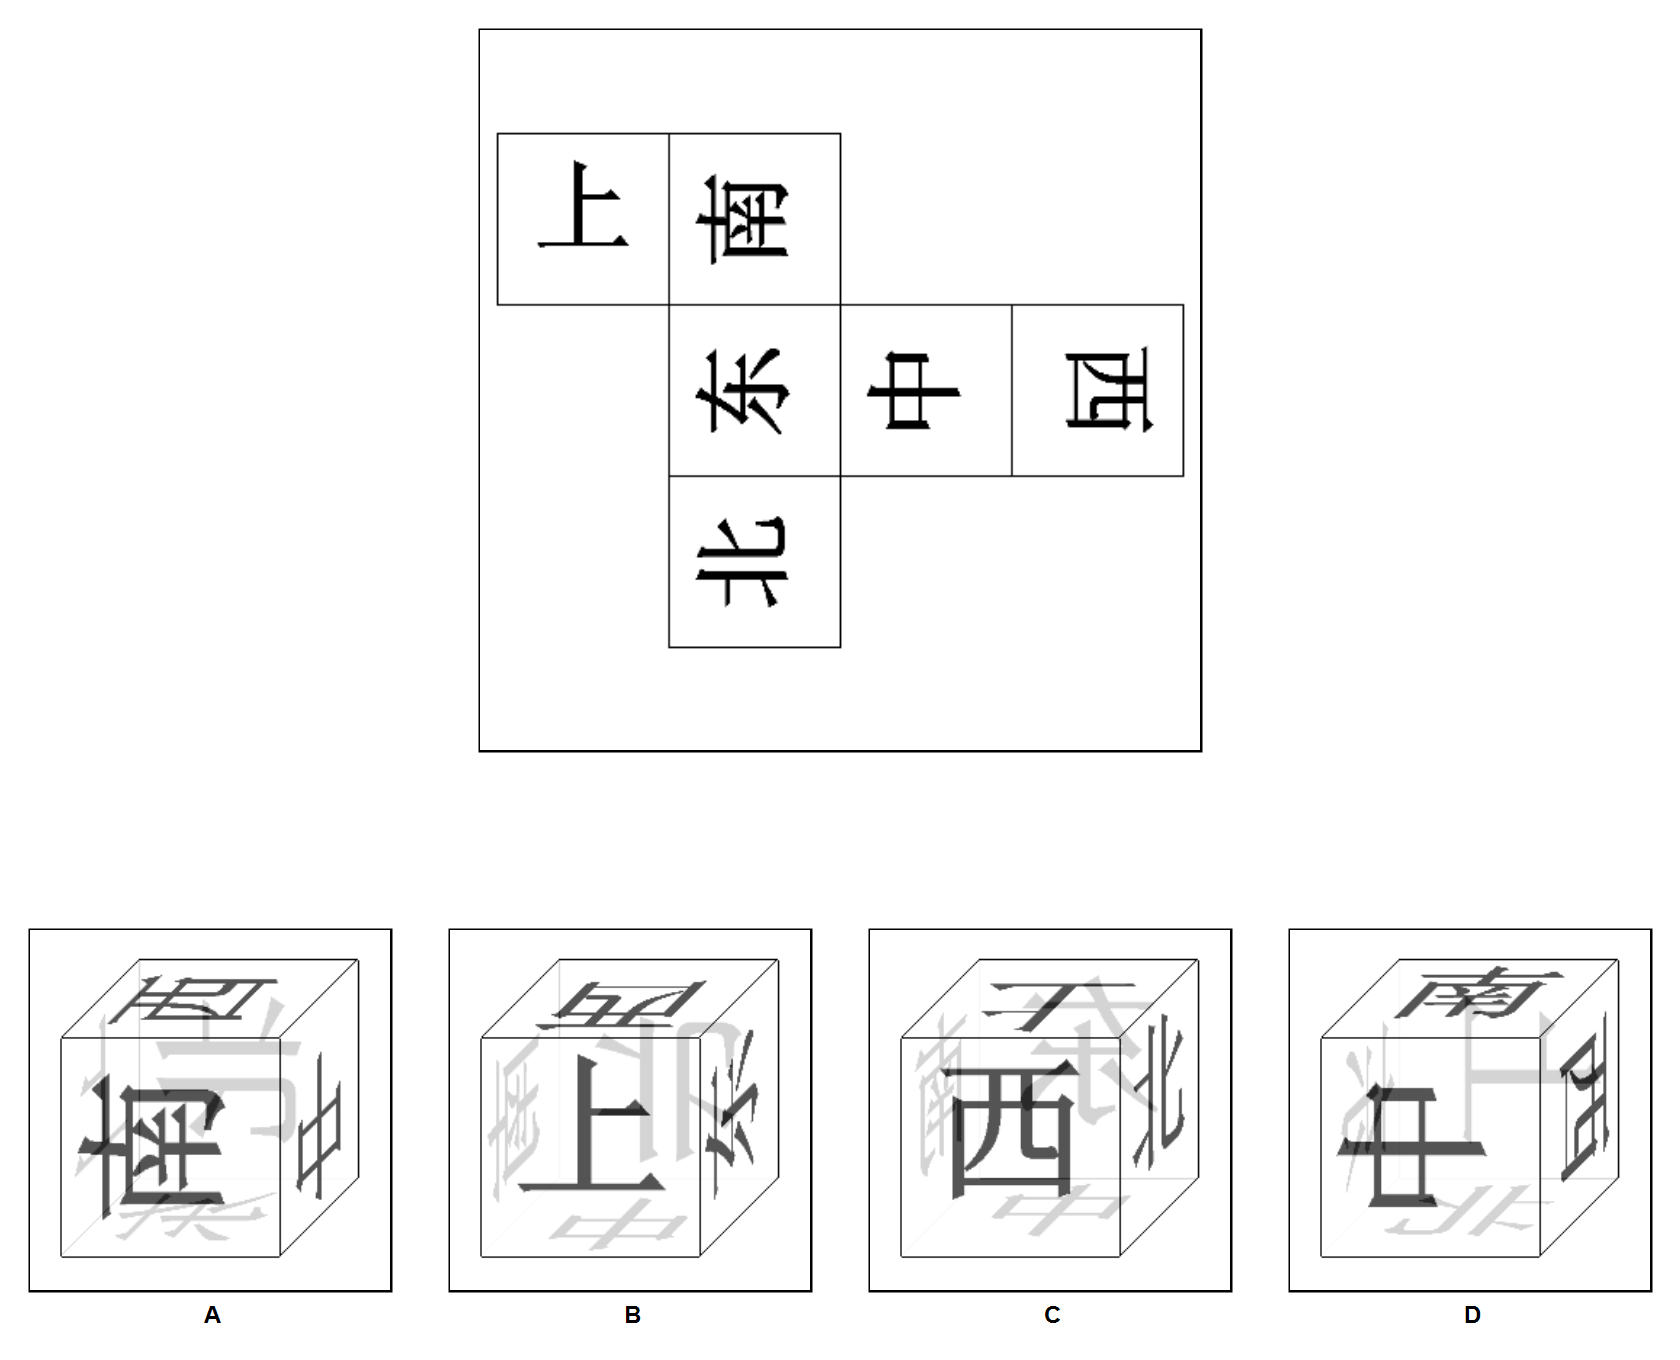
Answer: B